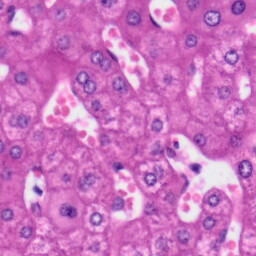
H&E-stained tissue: Liver